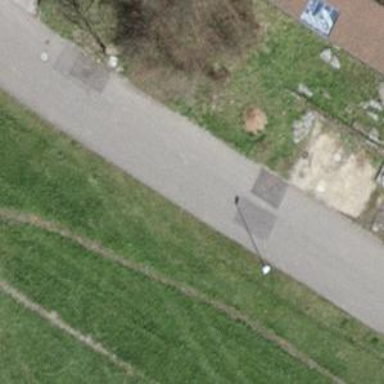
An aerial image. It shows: Asphalt road in residential area.